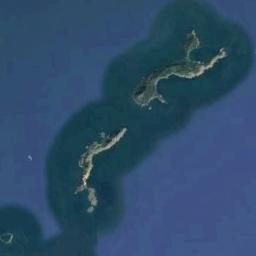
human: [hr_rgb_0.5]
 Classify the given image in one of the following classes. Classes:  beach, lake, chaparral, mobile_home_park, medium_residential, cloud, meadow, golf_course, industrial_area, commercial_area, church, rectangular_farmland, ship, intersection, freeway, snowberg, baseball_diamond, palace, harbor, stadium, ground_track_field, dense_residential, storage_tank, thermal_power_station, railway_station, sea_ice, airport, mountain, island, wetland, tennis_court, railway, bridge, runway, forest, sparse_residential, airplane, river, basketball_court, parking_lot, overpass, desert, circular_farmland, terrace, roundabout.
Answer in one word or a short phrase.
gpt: island